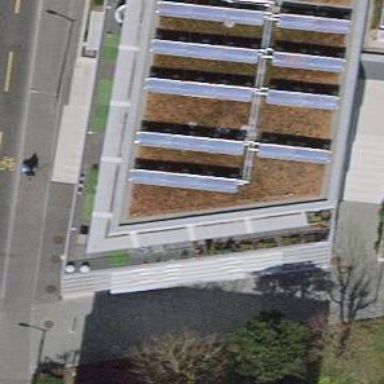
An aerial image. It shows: Solar thermal collector generator placed on the roof.